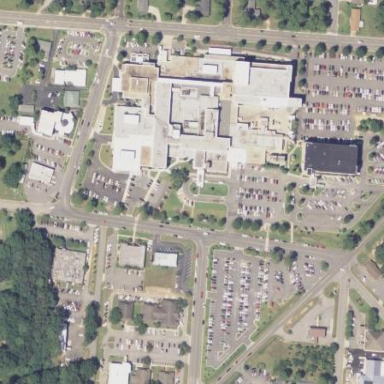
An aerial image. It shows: Hospital providing healthcare services.